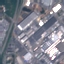
Land use / land cover: Industrial